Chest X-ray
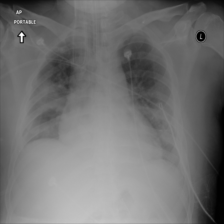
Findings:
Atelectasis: negative
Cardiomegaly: positive
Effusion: positive
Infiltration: positive
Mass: negative
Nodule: negative
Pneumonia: negative
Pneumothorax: negative
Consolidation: negative
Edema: negative
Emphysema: negative
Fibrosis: negative
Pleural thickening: negative
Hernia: negative